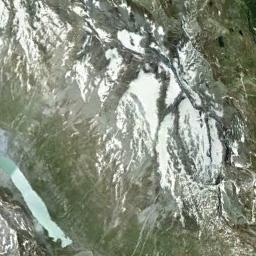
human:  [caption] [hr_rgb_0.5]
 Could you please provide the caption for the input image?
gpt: The snow berg is next to the lake .

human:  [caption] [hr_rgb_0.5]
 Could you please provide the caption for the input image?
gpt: The snowberg is partly covered with snow and ice and a green lake is next to the snowberg .

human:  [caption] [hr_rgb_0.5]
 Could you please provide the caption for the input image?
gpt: The peaks in the Snow Mountains range from white to brown and green from the peak to the bottom  There is a lake in the snow mountain .

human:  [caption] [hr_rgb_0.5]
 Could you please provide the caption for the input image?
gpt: There is snow on the part of the snowberg .

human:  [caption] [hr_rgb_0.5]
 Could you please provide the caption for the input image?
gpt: There are much snow and some green land on the snowberg .